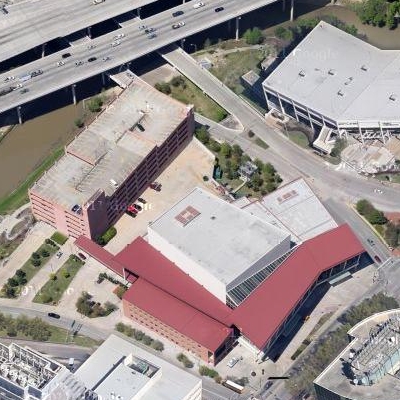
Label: Industry